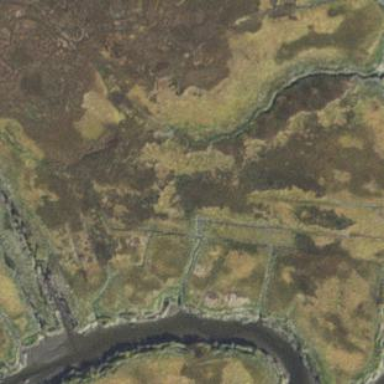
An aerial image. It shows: Conservation nature reserve area.